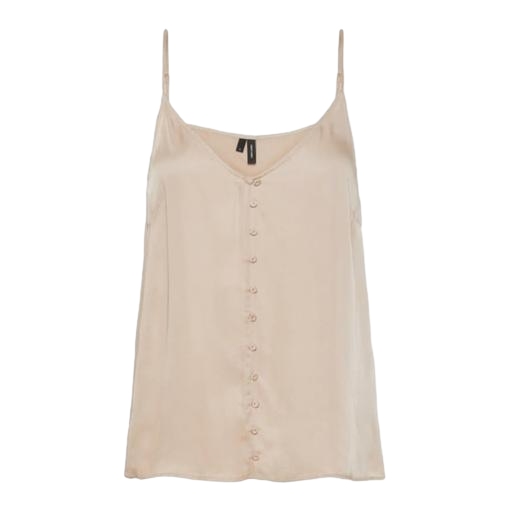
beige joan cami, beige ezra busty cami, beige tank, white background